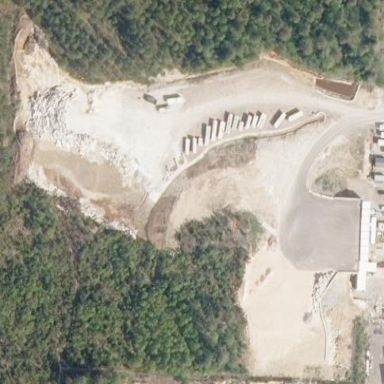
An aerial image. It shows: Sand quarry.